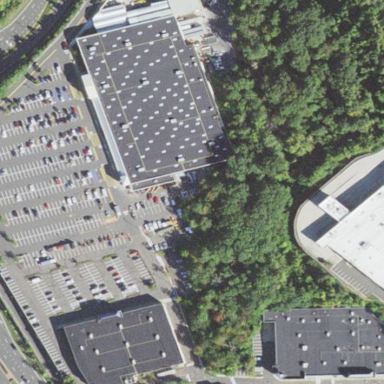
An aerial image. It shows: Retail area.